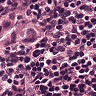
Metastatic tissue present: yes